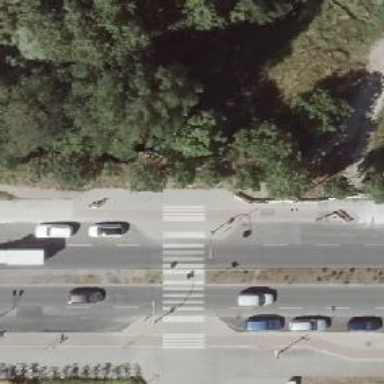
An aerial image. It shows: Secondary road with asphalt surface. There is shared bus and cycle lane on the right side.